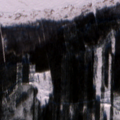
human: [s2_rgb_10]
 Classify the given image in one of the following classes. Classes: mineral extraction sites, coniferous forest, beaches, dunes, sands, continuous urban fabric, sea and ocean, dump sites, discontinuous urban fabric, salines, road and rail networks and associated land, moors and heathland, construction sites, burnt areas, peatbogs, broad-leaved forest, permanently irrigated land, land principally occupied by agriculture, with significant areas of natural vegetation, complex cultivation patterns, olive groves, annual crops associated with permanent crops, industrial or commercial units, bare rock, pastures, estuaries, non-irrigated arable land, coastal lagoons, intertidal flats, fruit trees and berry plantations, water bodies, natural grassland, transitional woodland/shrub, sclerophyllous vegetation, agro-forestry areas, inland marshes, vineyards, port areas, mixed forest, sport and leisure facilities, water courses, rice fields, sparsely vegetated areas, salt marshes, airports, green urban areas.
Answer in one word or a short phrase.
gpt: land principally occupied by agriculture, with significant areas of natural vegetation, broad-leaved forest, coniferous forest, mixed forest, salt marshes, sea and ocean